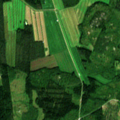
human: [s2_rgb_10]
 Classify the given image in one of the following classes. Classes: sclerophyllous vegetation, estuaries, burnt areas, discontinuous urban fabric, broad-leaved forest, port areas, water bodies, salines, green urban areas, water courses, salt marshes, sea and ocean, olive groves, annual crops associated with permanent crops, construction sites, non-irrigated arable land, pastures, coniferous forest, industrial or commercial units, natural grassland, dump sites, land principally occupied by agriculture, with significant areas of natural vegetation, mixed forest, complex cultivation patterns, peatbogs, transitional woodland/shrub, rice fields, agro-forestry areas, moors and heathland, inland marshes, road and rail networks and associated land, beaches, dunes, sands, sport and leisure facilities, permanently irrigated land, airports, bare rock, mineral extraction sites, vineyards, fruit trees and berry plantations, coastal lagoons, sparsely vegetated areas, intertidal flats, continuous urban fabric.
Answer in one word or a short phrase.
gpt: non-irrigated arable land, land principally occupied by agriculture, with significant areas of natural vegetation, coniferous forest, mixed forest, transitional woodland/shrub